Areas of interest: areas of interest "Cemetery"
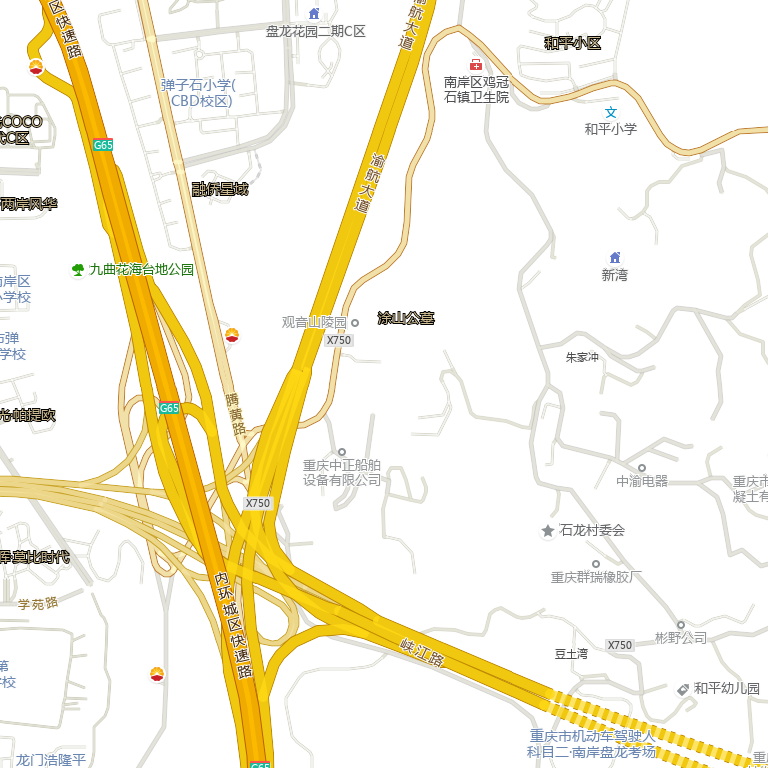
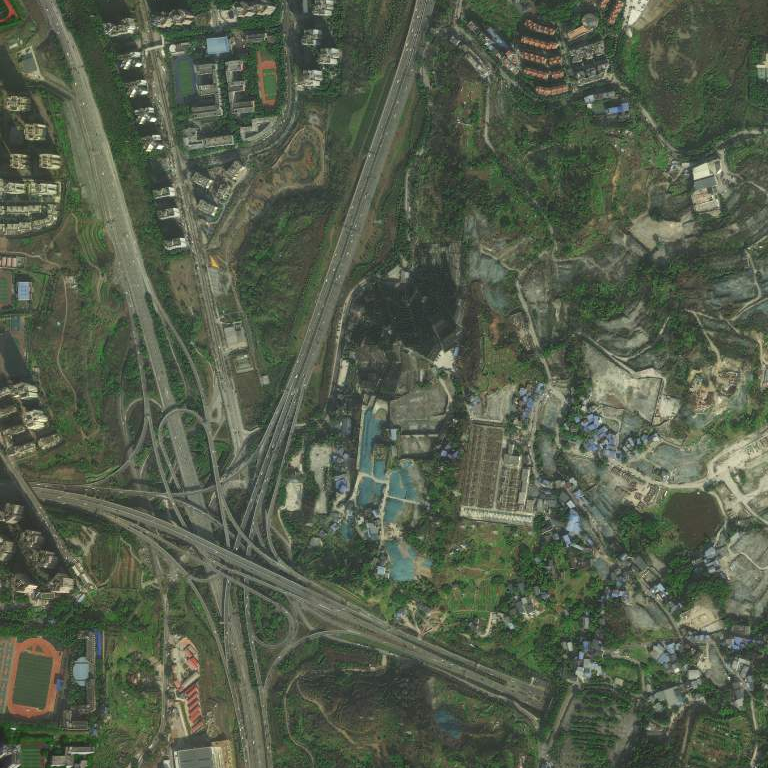